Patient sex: F
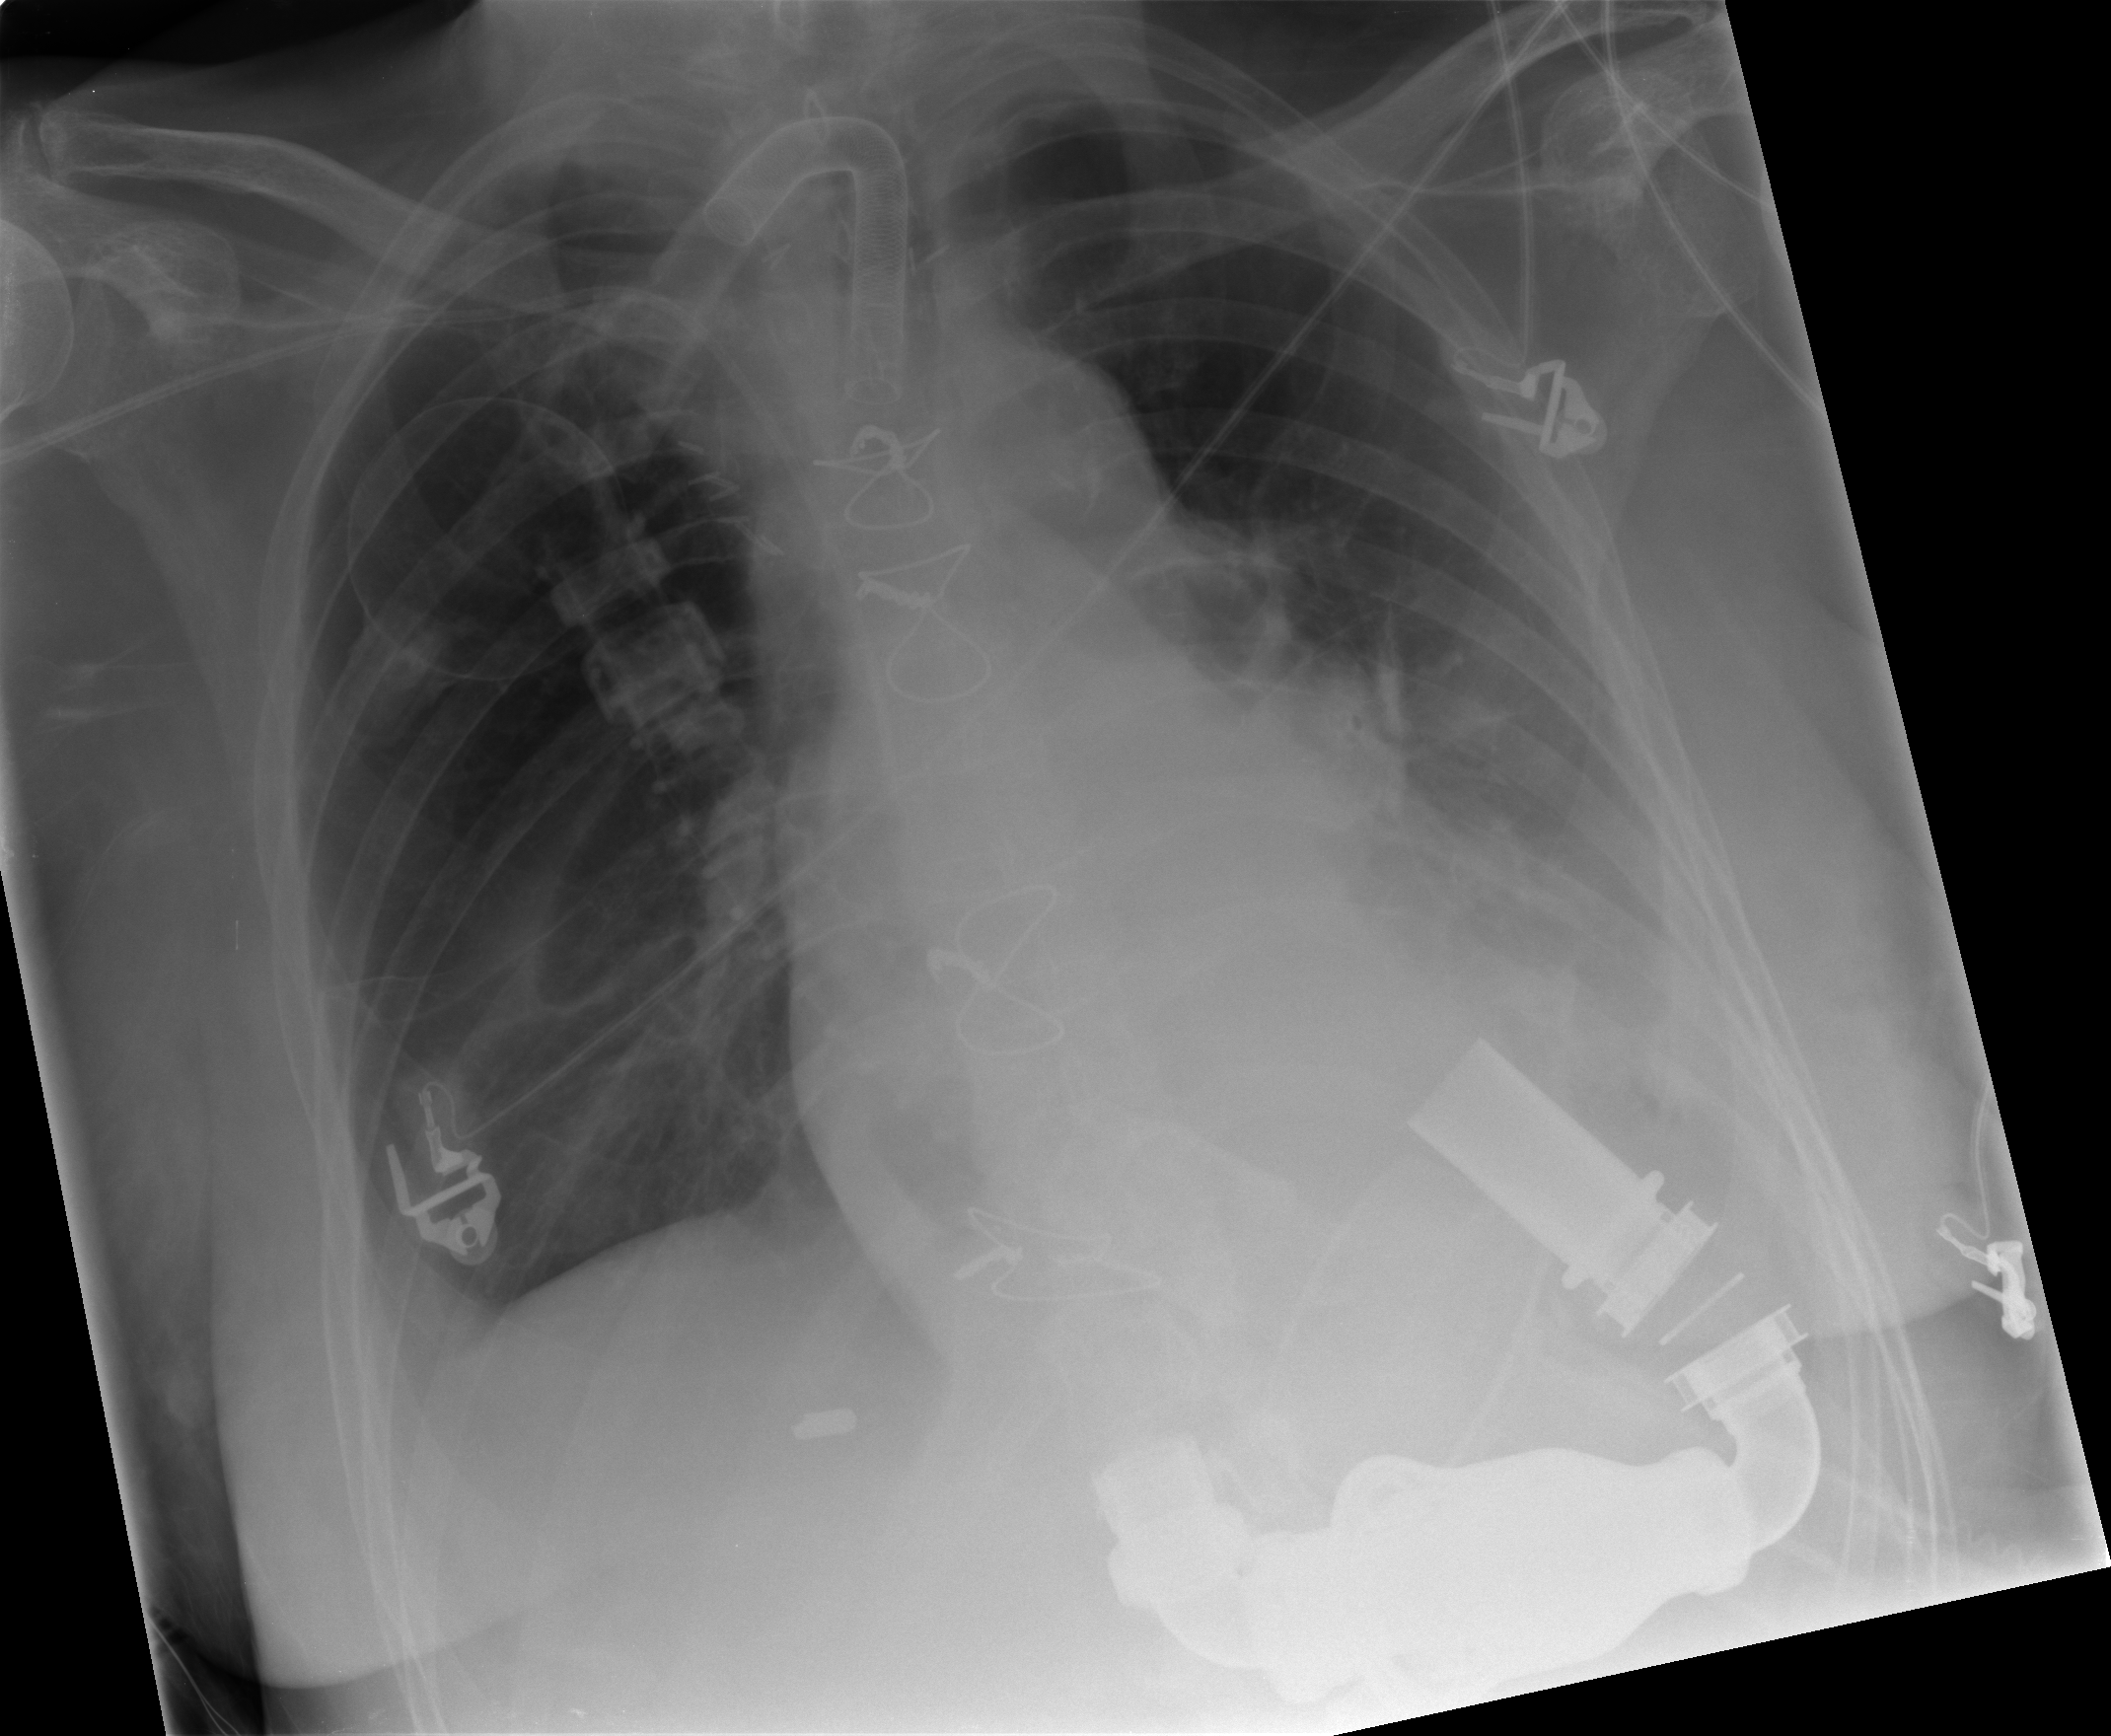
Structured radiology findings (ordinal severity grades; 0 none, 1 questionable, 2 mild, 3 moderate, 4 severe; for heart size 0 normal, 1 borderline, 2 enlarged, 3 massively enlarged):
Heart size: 2
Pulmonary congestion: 2
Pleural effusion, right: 2
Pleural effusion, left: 2
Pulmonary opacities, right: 0
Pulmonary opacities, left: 0
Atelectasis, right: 2
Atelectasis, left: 2